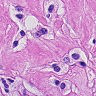
Metastatic tissue present: yes